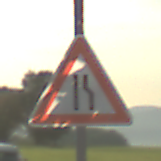
Verkehrszeichen: EinseitigVerengteFahrbahnRechts
Umgebung: Outdoor, Nature
Tageszeit: MorningAfternoon
Wetter: Clear
Licht: Natural
Jahreszeit: NotSpecified
Kontrast: HighContrast